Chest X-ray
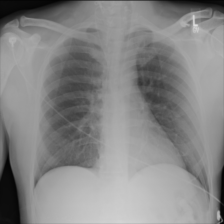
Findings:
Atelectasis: negative
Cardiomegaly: negative
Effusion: negative
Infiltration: negative
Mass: negative
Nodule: negative
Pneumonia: negative
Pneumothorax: negative
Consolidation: negative
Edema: negative
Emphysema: negative
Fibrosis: negative
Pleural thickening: negative
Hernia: negative